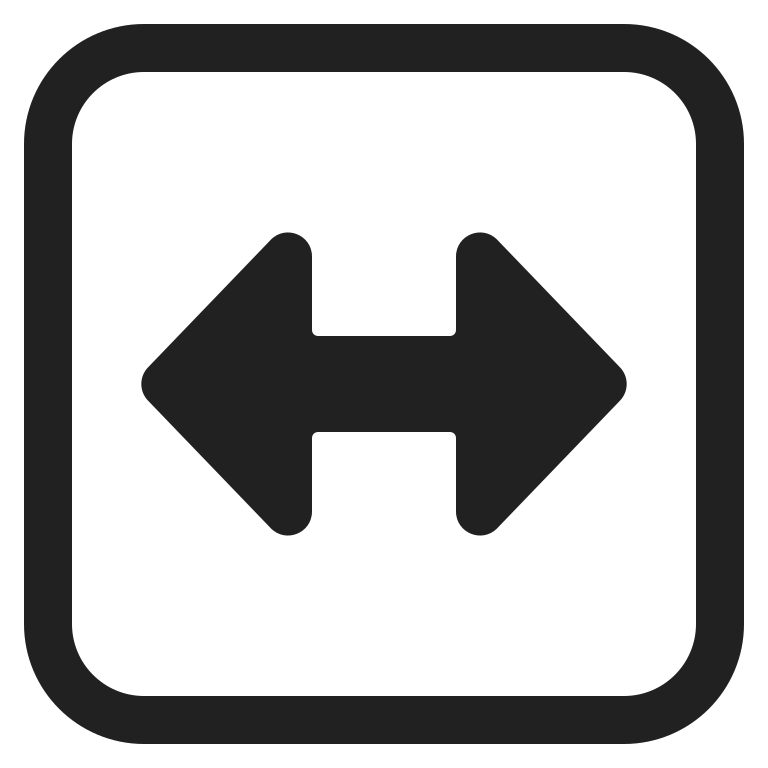
left right arrow high contrast